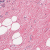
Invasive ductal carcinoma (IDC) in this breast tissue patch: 0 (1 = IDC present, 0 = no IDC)